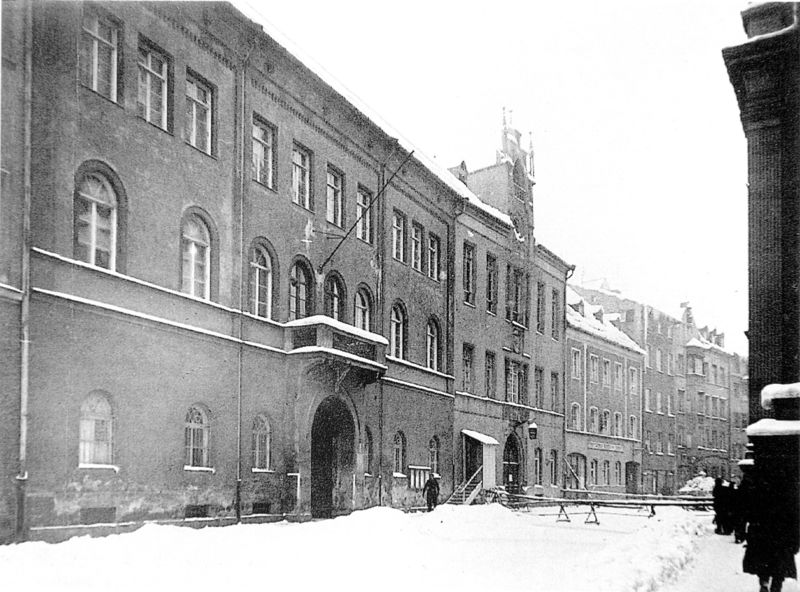
Titel: Landgerichtsgebäude und Rathaus in Traunstein (Foto v. 1948)
Künstler: Reuter (Zivilbauinspektor)
Standort: Traunstein
Institution: Stadtarchiv
Schlagwörter: himmel, mann, schatten, weiß, landschaft, menschen, stadt, fenster, fussgänger, grau, hell, lampe, laterne, licht, männer, schwarz, strasse, tür, gebäude, haus, schnee, weg, gericht, architektur, mensch, stein, häuser, wege, figur, front, renaissance, turm, deutschland, balkon, ansicht, bogen, fahnen, fassade, fassaden, passanten, straßenflucht, schule, rede, leer, dächer, giebel, weis, winter, fabrik, auto, rundbogen, fahnenmast, treppe, geländer, stufen, schneise, tor, foto, fotografie, photographie, bögen, hitler, eingang, erker, keller, bürgersteig, dreistöckig, gehsteig, münchen, palast, rundfenster, torbogen, balustrade, gauben, regenrinne, schwarzweiß, moskau, rathaus, photo, portal, wappen, kurve, sims, gesims, risalit, residenz, portikus, schwart, gaube, achse, stockwerke, viereck, absperrung, blockhaus, rinne, geschoss, hausfassade, vorsprünge, häuserzeile, zeile, fahnenstange, straßenzug, rundbogenfenster, gesimse, hochparterre, zweistöckig, umbau, kellergeschoss, häuserfront, fugger, außenaufnahme, fassadenfronten, keilstei, kellerfenter, rechteckfenster, rnd, schneefläche, strassensperre, strassesperre, uahnschnitt, verschneit, zugeschneit, nachkriegszeit, amt, schwar weiß, häuserwand, 1900, 1800, fassage, fotosgraphie, fahenstange, architektufotografie